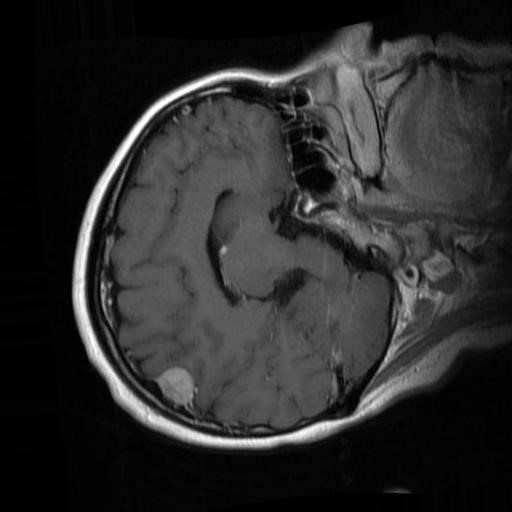
Label: brain_menin